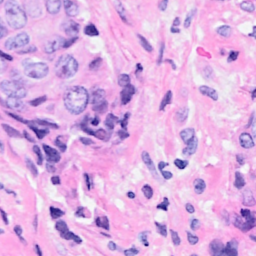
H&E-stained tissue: Breast